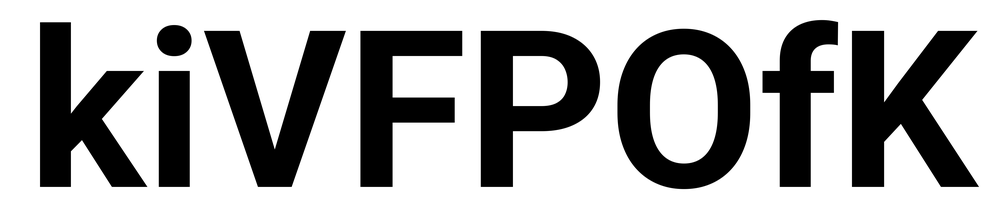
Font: Roboto_Bold